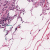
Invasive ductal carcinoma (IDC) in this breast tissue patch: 1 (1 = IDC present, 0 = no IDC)